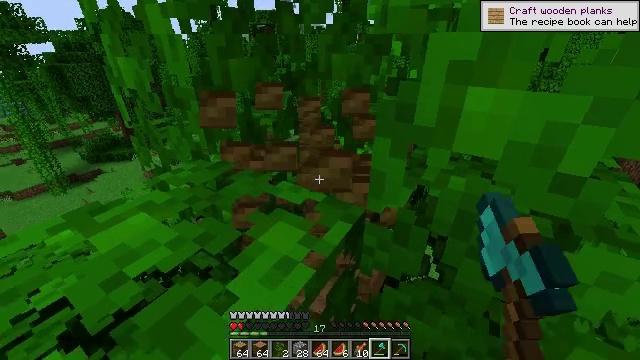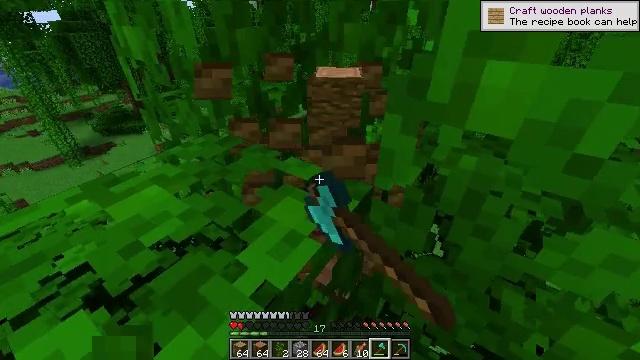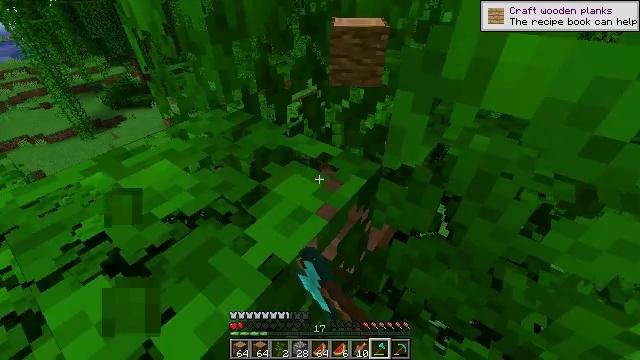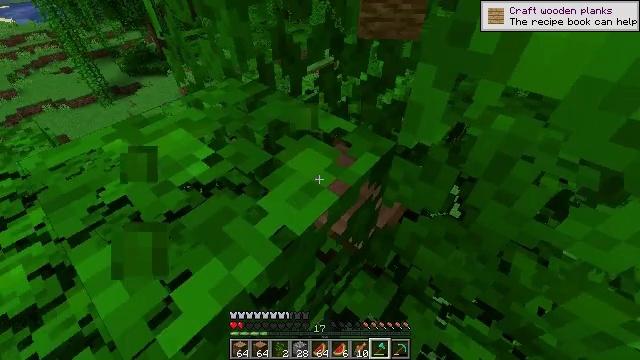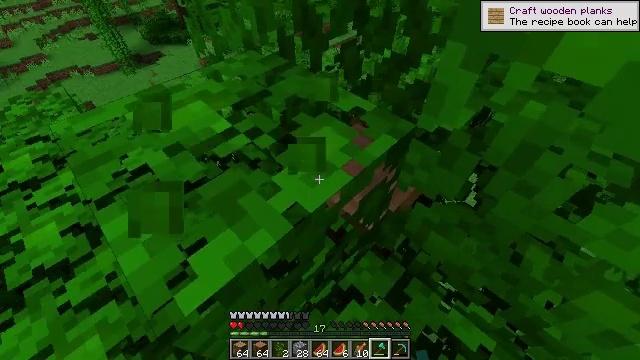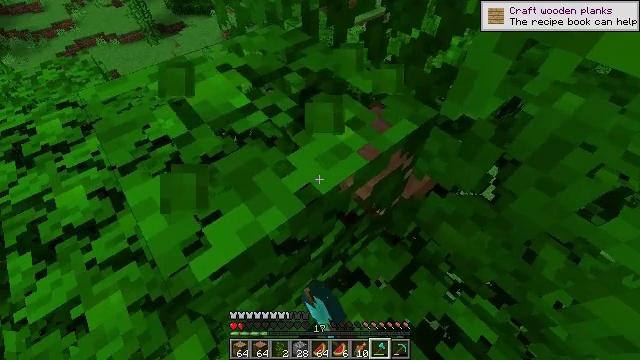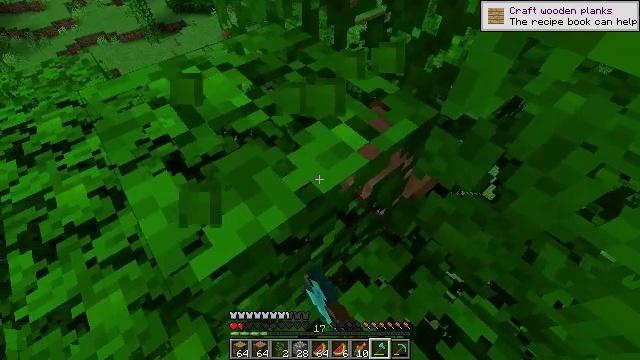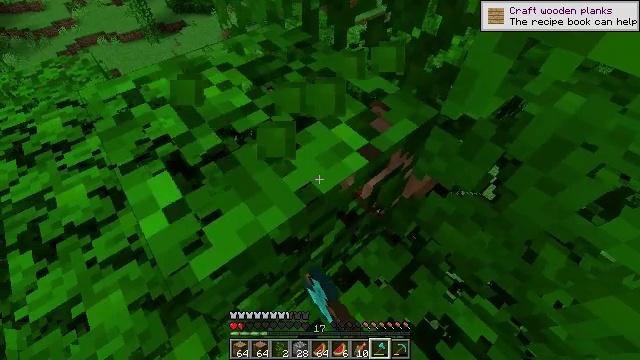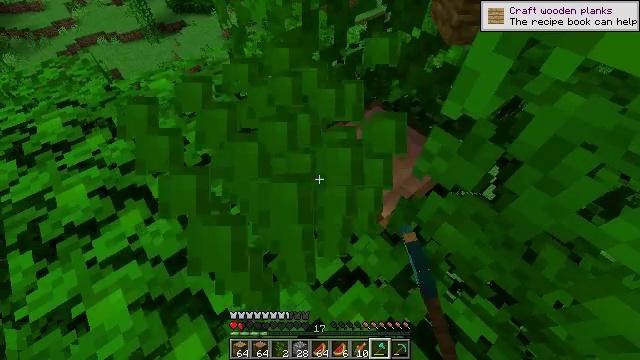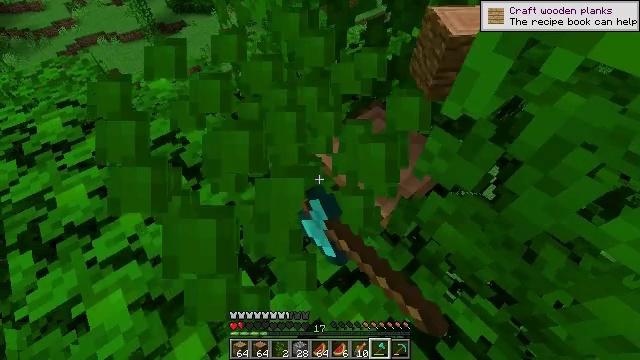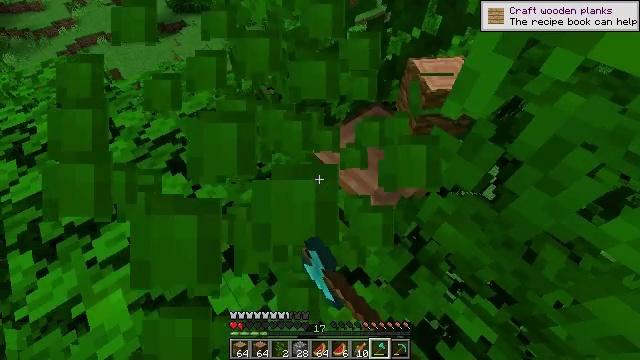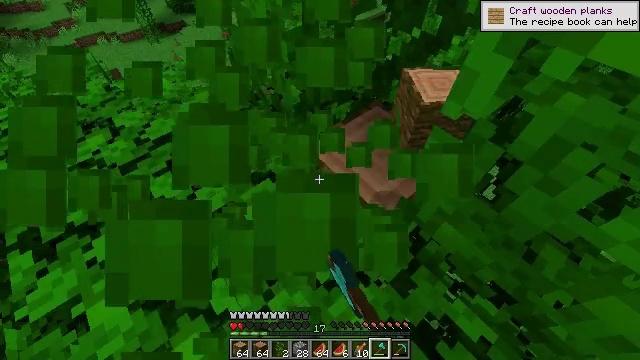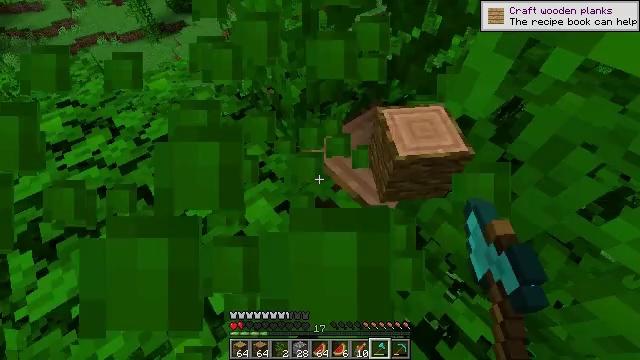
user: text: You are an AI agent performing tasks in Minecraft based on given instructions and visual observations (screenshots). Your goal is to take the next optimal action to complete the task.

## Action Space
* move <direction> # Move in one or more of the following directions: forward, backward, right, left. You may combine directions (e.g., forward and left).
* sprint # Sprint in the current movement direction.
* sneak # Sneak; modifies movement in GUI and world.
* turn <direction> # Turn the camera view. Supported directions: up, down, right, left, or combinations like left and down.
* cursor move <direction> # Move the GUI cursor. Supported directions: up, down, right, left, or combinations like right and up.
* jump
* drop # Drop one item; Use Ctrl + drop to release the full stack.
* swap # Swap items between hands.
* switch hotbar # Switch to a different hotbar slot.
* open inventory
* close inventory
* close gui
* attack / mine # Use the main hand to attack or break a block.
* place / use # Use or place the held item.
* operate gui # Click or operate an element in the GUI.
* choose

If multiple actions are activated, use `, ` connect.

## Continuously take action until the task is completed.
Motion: motion action
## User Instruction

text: Attack the jungle leaves to remove it.
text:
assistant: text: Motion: turn left and down, attack / mine
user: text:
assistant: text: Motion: turn left and down, attack / mine
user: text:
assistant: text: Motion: turn left and down, attack / mine
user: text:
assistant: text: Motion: turn left and down, attack / mine
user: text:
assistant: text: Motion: turn left and down, attack / mine
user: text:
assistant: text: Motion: attack / mine
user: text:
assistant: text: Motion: attack / mine
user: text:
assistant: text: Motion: attack / mine
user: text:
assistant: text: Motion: attack / mine
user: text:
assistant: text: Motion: attack / mine
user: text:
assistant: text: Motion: attack / mine
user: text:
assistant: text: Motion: attack / mine
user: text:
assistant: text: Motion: attack / mine